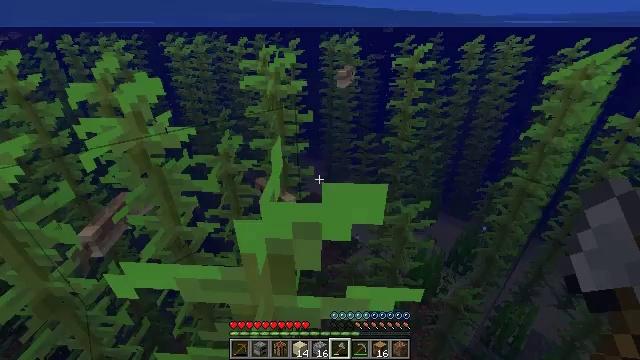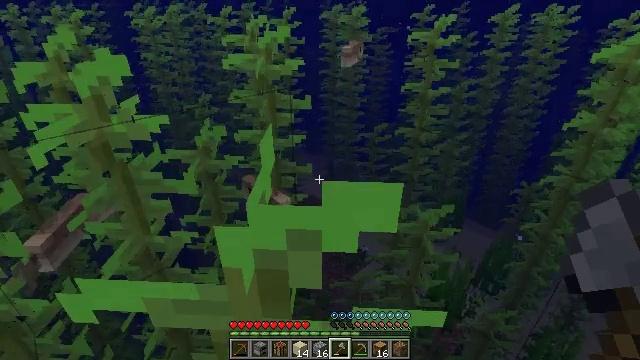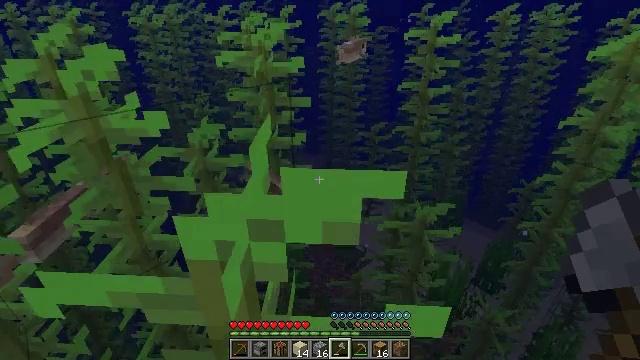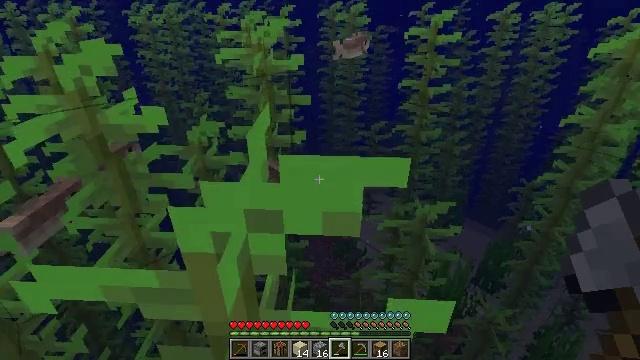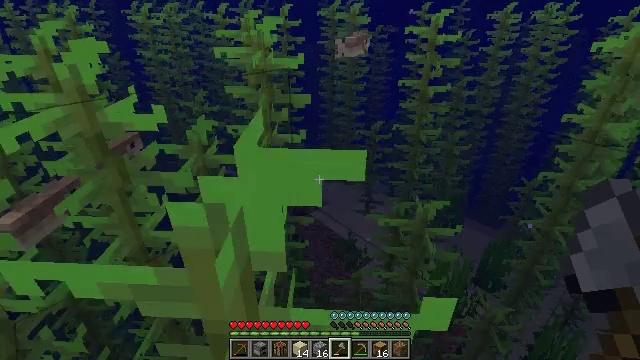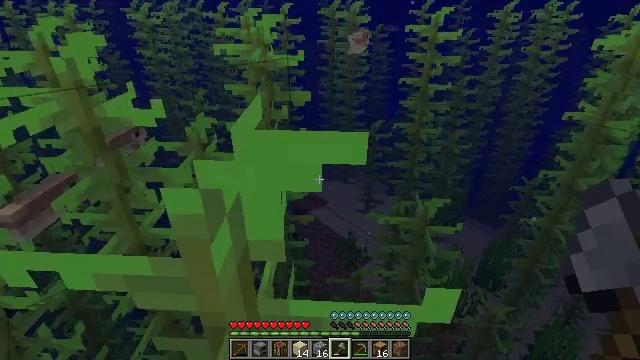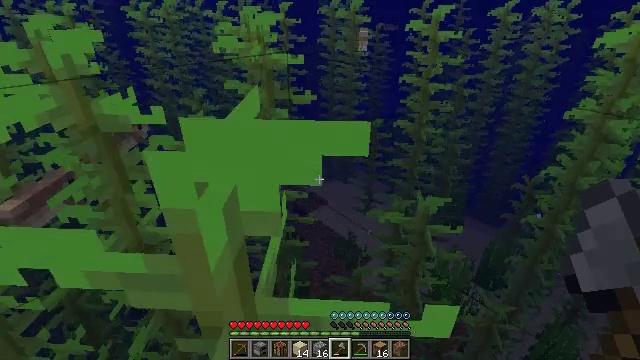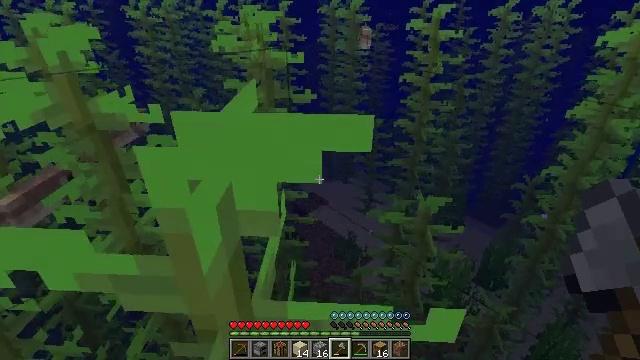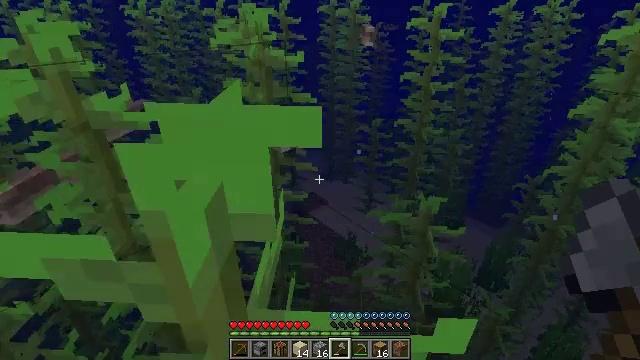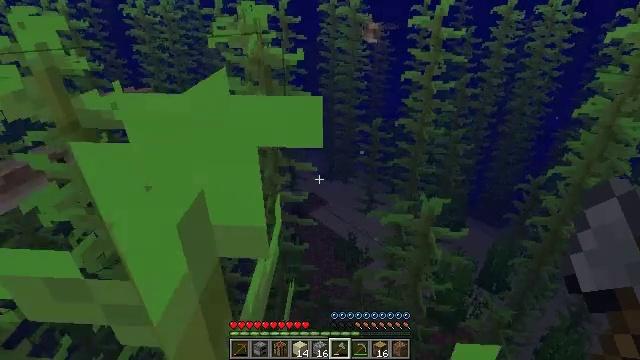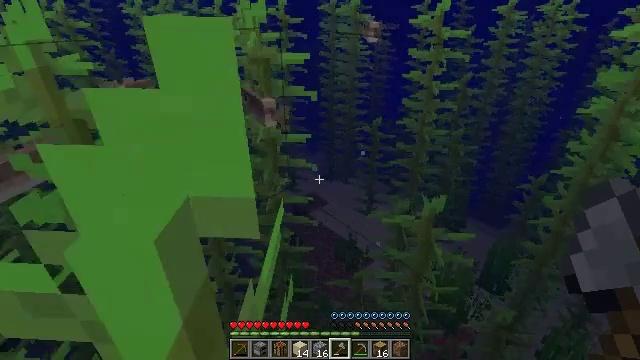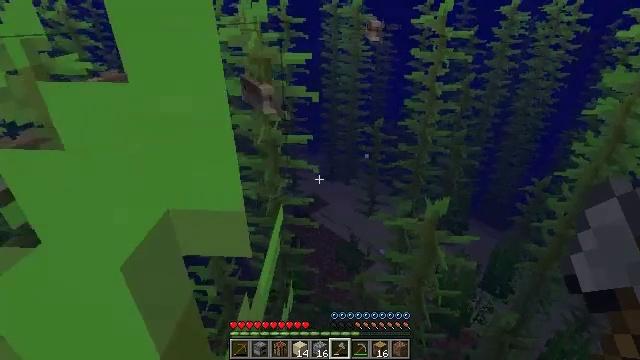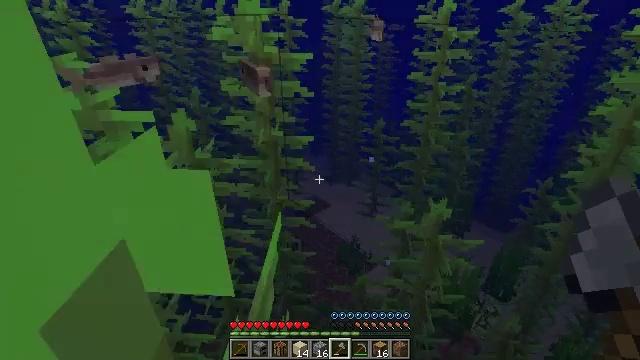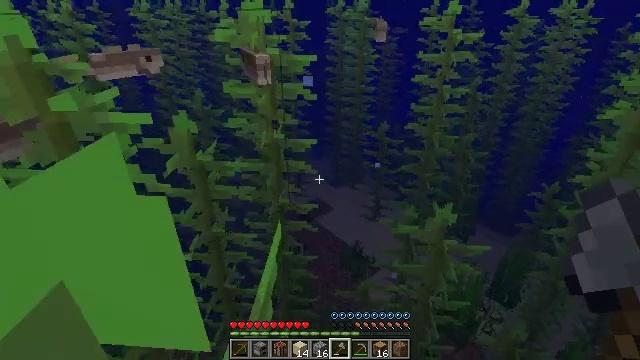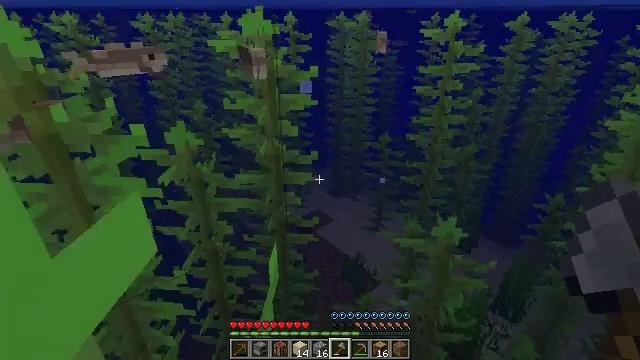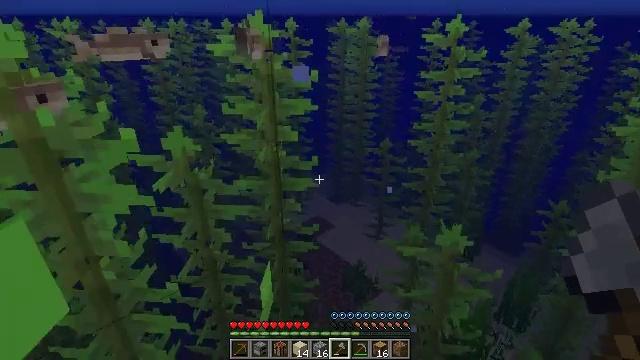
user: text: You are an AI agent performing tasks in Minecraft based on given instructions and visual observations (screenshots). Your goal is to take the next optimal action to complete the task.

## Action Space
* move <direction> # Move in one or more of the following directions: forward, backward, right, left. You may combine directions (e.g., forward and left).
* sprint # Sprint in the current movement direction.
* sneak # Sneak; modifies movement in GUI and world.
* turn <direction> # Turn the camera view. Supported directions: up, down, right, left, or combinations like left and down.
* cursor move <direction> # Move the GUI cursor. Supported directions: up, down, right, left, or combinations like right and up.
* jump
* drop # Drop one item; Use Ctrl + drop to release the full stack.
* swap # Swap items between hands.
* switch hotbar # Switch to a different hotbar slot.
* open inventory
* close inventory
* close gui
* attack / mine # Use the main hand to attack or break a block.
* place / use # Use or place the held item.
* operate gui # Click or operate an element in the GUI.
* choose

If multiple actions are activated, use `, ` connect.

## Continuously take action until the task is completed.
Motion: motion action
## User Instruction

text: Harvesting kelp can be done quickly underwater.
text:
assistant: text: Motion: no_op
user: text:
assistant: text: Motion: no_op
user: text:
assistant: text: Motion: no_op
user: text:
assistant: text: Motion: no_op
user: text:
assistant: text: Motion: no_op
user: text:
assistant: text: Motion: move forward
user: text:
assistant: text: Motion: move forward
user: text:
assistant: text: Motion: move forward
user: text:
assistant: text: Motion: move forward
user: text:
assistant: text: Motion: move forward
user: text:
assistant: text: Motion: move forward
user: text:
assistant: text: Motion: move forward
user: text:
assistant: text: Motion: move forward
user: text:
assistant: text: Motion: turn up
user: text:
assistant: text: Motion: turn up
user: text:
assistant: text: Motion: no_op
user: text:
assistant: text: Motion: no_op
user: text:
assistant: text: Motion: no_op
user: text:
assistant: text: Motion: no_op
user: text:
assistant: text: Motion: turn left and up
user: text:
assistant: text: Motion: turn left and up
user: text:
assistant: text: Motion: turn up
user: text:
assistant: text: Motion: turn left and up
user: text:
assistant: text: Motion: turn left and up
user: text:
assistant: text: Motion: move forward, turn left and up
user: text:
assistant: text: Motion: move forward, turn left and up
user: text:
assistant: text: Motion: move forward, turn up
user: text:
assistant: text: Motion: move forward
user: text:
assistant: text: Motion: move forward
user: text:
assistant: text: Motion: move forward